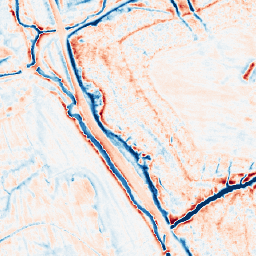
Category: edge_preserving
Decomposition family: anisotropic_diffusion
Decomposition parameters: iterations: 50
kappa: 100
gamma: 0.1
Upsampling method: area
Upsampling parameters: scale: 2
Upsampling scale: 2